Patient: sex M, age 36
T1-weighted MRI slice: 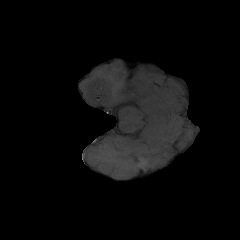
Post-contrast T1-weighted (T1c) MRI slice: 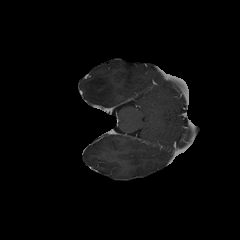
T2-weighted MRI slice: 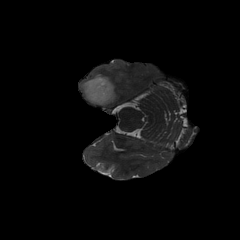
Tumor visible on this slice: yes
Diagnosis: Glioblastoma, IDH-wildtype
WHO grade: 4